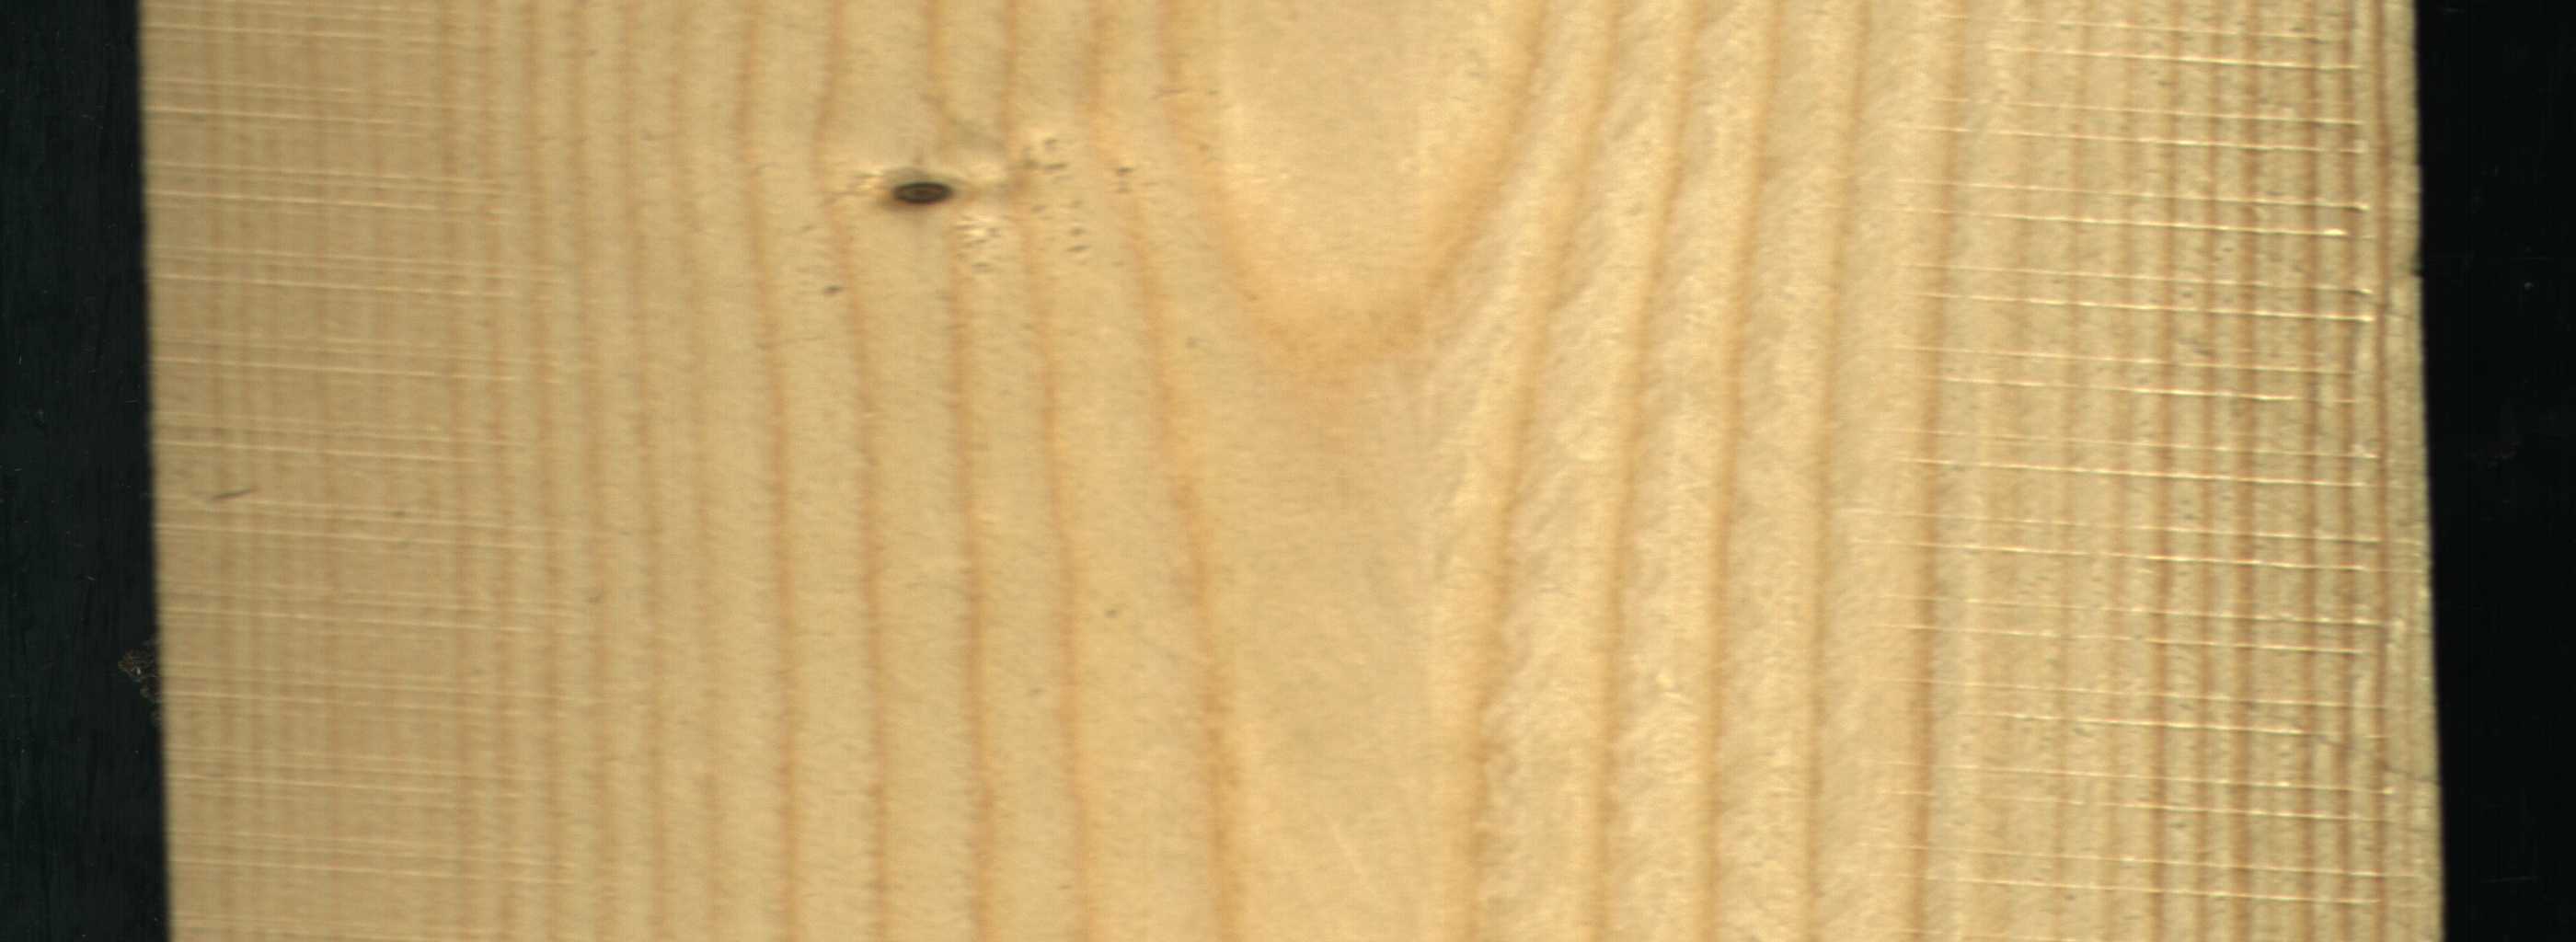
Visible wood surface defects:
Live_Knot